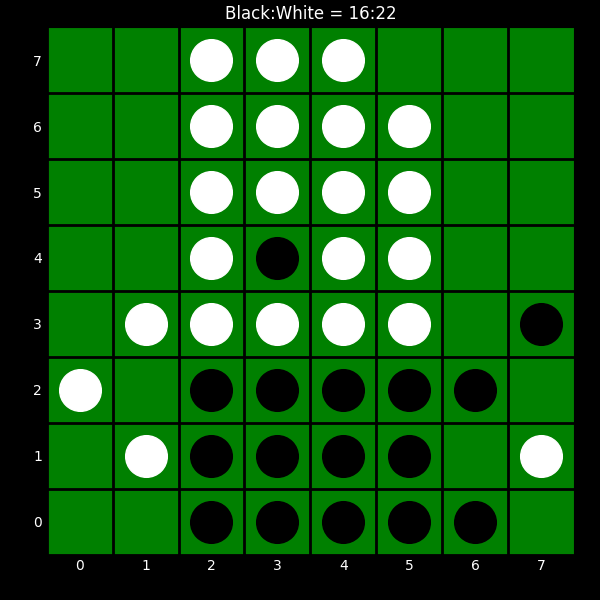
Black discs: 16
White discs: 22